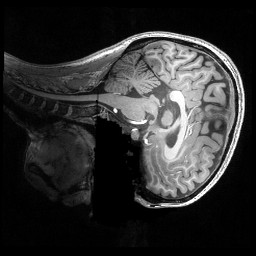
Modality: T1w
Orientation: sagittal
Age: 24
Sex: female
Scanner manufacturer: siemens
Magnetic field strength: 6.98 T
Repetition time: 2.53 s
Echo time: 0.00176 s